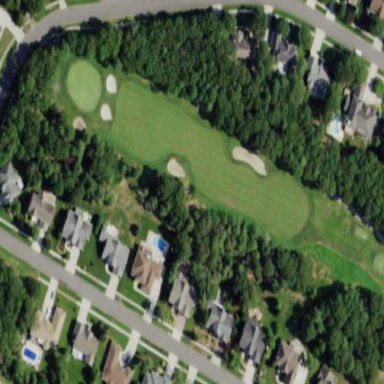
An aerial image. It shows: Golf fairway in the image.